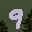
Label: 9